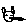
Label: cat